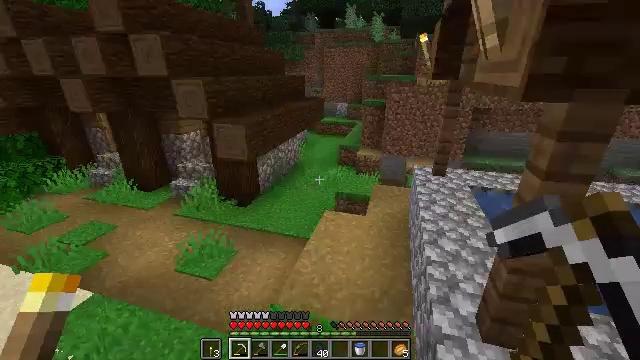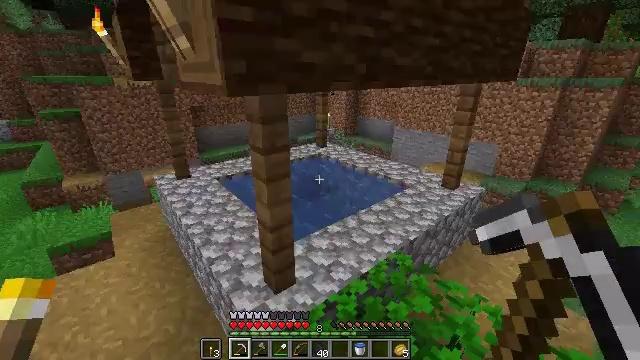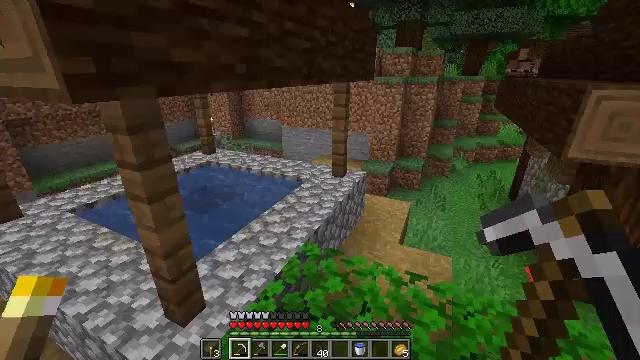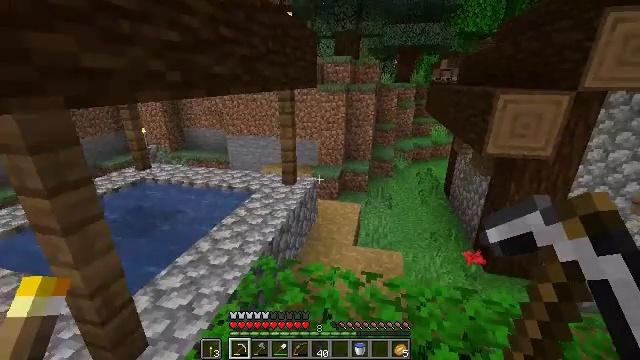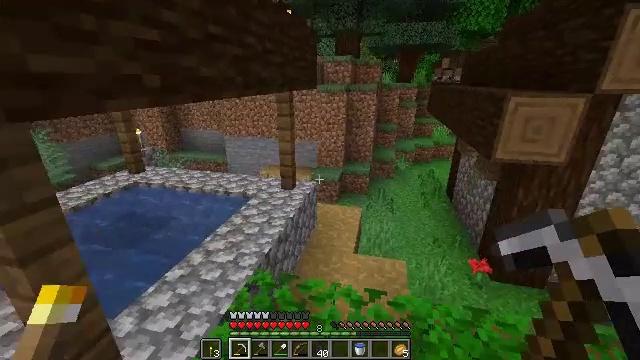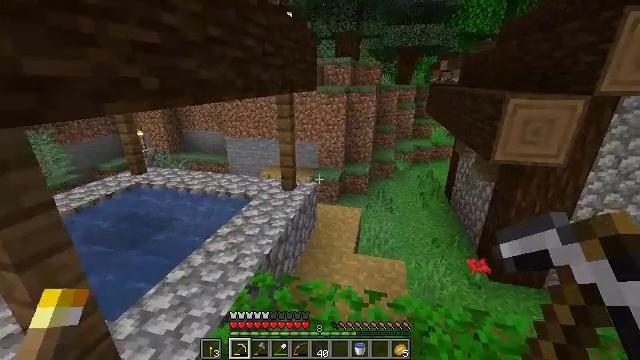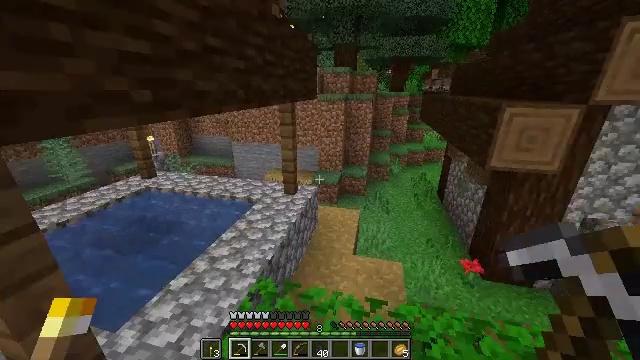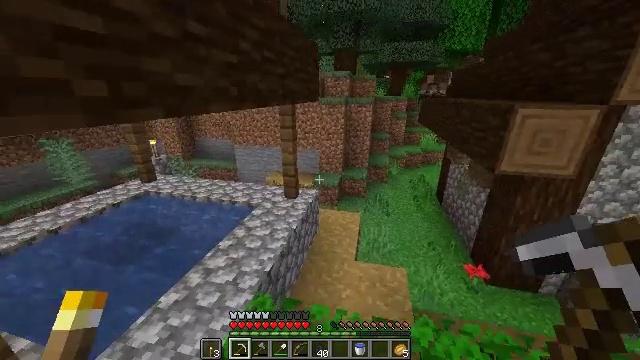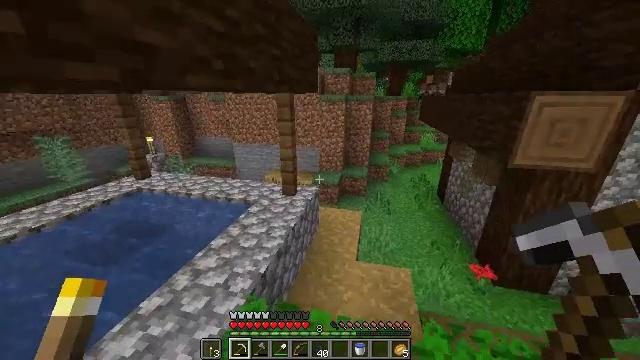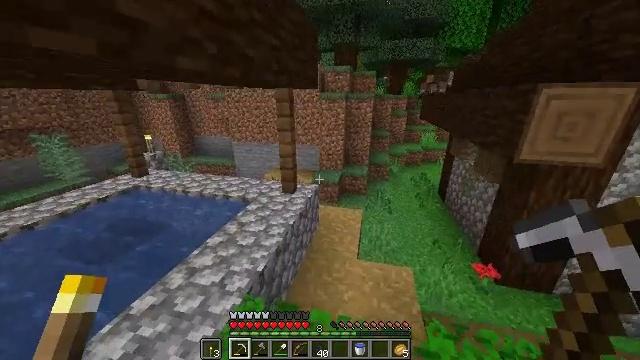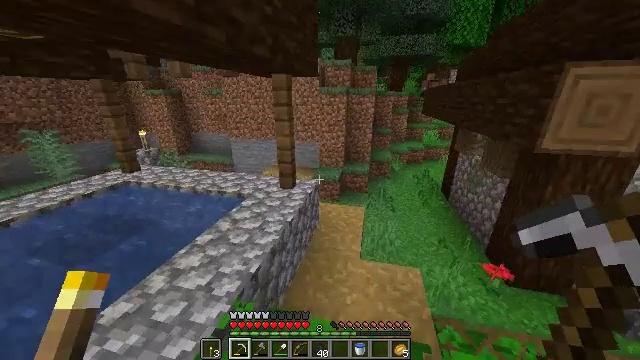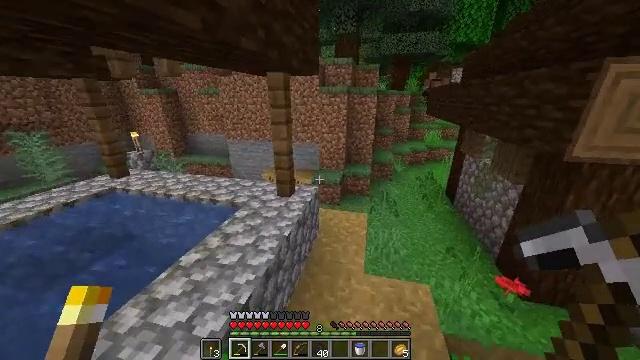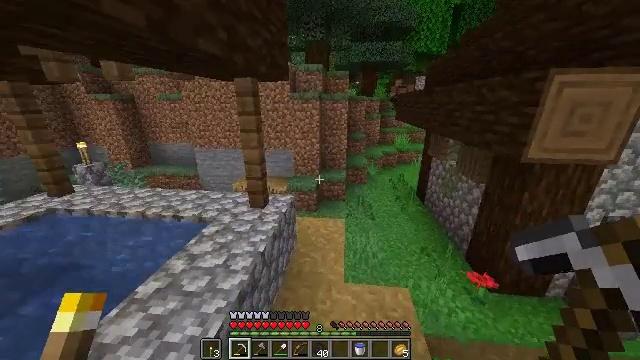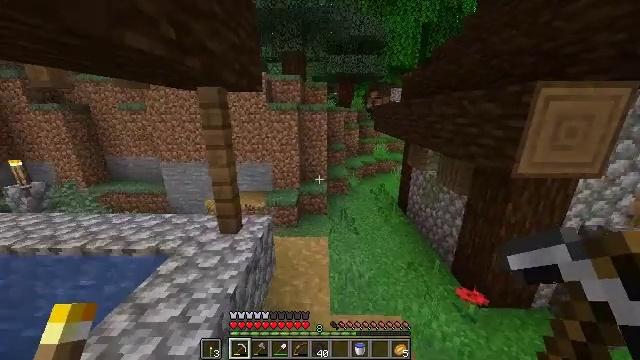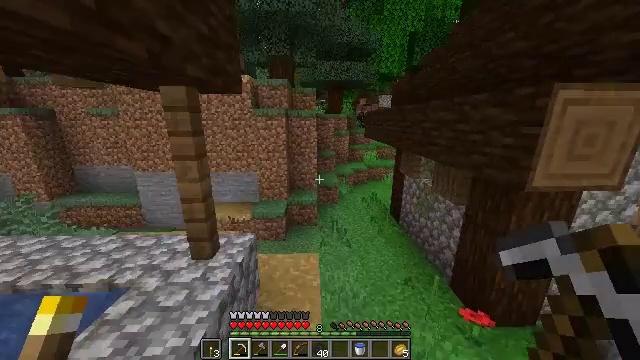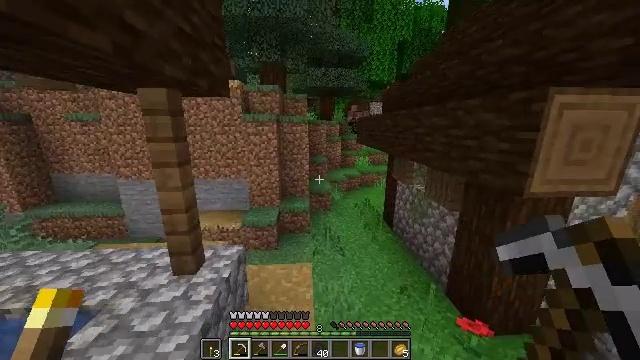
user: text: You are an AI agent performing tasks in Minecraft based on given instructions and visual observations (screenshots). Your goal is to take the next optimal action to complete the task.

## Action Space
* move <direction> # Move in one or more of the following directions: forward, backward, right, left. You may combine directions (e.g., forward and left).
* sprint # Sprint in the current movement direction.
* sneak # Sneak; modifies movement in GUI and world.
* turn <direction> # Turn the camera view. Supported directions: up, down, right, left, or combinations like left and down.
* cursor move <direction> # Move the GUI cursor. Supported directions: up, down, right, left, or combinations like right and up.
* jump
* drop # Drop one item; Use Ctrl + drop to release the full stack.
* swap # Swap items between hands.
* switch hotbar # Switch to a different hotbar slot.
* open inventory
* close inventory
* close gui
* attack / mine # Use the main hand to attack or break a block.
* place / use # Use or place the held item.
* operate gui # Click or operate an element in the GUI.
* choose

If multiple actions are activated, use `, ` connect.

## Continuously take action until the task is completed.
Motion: motion action
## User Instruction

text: Remove oak leaves from branches.
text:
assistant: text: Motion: turn right
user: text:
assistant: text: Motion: turn right
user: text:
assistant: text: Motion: move forward, turn right and up
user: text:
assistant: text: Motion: move forward, sprint
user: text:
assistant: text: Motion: move forward, sprint
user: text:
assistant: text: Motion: move forward, sprint
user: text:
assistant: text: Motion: move forward, sprint
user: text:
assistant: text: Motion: move forward, sprint
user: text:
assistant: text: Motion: move forward, sprint
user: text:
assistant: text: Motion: move forward, sprint
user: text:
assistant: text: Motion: move forward, sprint
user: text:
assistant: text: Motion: move forward, sprint, turn right and up
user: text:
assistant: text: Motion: move forward, sprint, turn right and up
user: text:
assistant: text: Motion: move forward, sprint, turn right and up
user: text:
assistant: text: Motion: move forward, sprint, turn right and up
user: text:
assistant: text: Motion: move forward, sprint
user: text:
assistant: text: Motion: move forward, sprint
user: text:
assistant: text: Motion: move forward, sprint
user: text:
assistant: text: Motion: move forward, sprint
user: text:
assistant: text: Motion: move forward, sprint
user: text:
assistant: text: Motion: move forward, sprint
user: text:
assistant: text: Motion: move forward, sprint
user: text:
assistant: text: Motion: move forward, sprint
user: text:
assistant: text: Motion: move forward, sprint, turn right
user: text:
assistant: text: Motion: move forward, sprint, jump
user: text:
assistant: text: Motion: move forward, sprint, jump
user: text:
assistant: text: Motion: move forward, sprint, jump
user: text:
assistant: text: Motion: move forward, sprint, jump
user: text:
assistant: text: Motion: move forward, sprint, turn right, jump
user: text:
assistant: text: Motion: move forward, sprint, turn right, jump